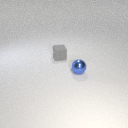
small gray rubber cube to the left of small blue metal sphere